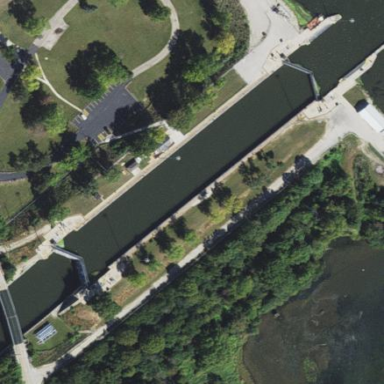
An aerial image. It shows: Lock on the water.